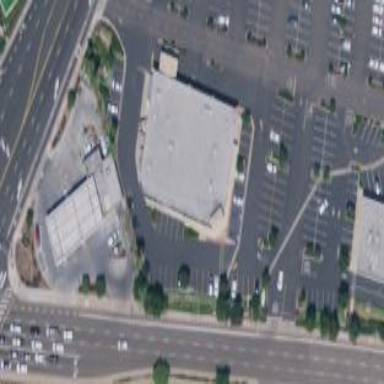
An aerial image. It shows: Building.